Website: macys
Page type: delivery-shipping
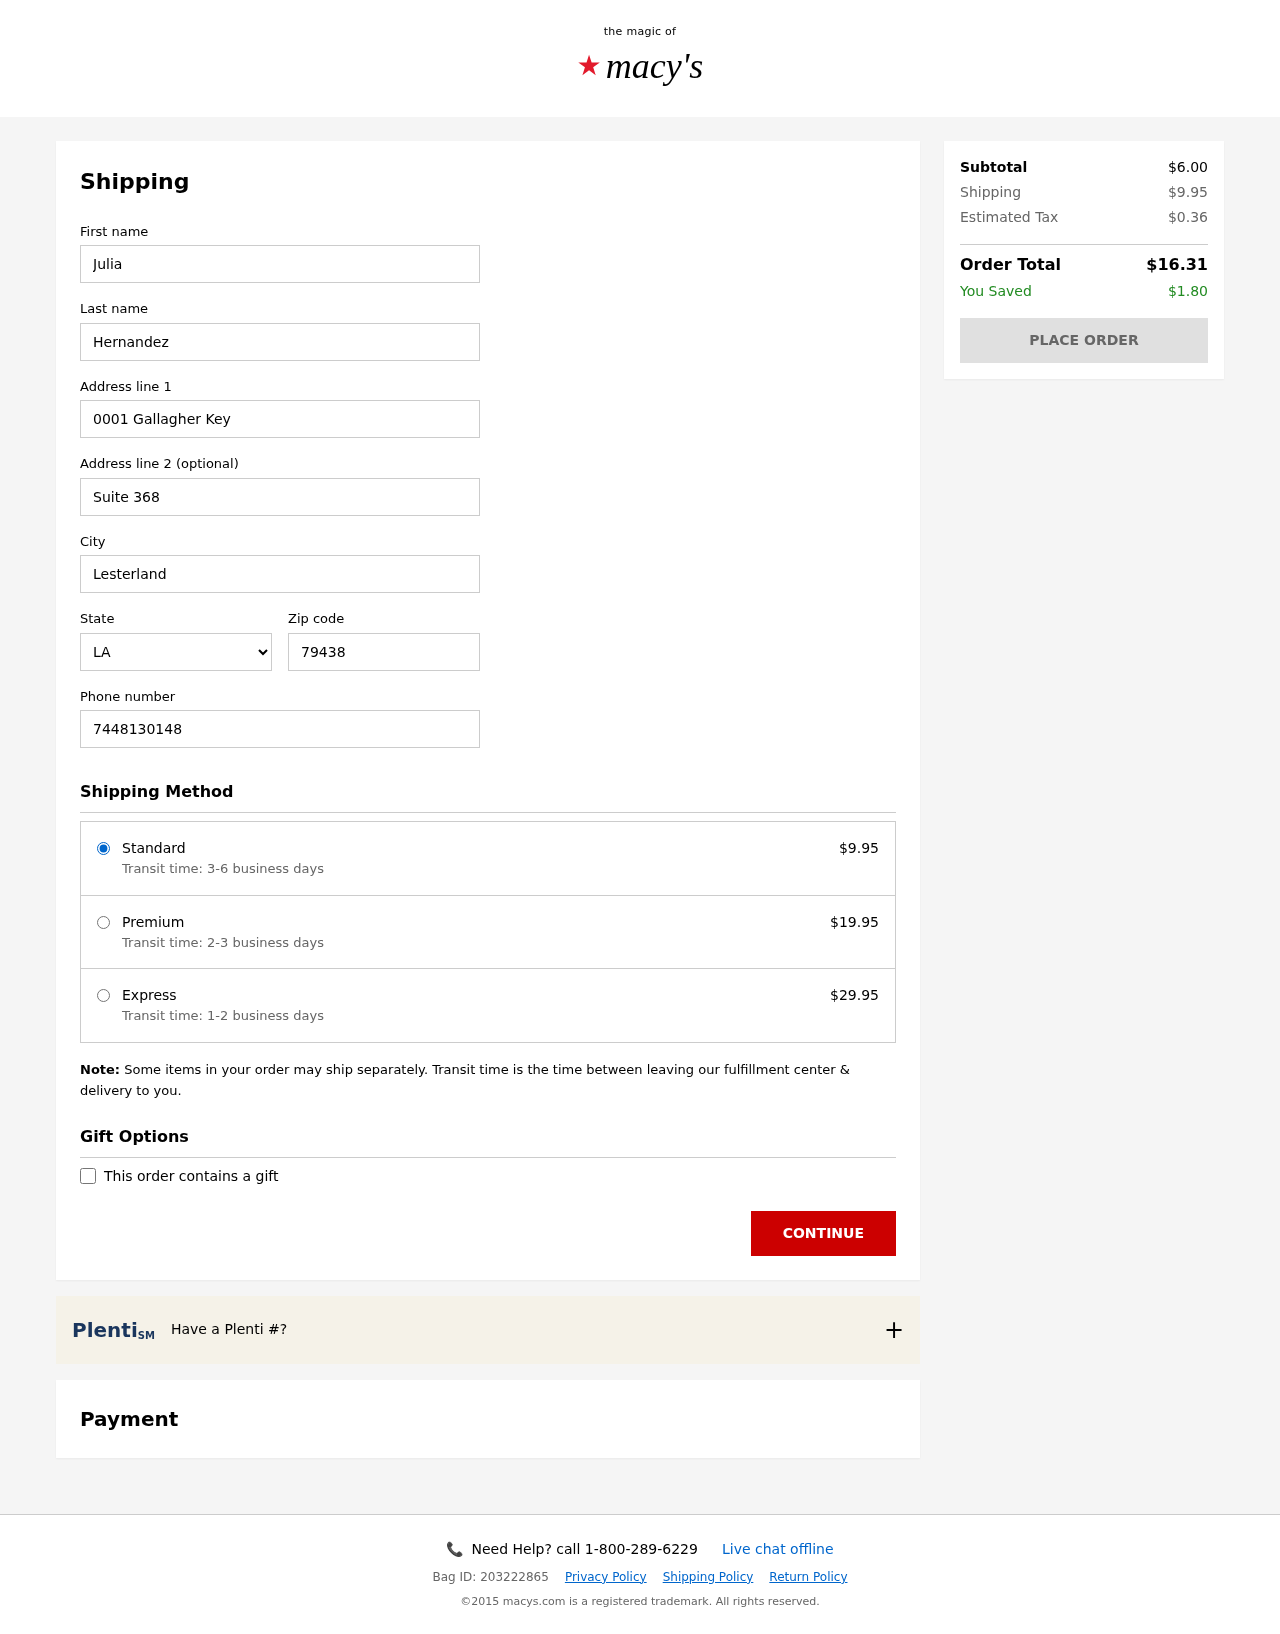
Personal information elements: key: PII_CITY
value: Lesterland
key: PII_FIRSTNAME
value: Julia
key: PII_LASTNAME
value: Hernandez
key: PII_PHONE
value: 7448130148
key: PII_POSTCODE
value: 79438
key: PII_STATE_ABBR
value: LA
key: PII_STREET
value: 0001 Gallagher Key
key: PII_STREET2
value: Suite 368
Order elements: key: ORDER_SHIPPING_COST
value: $9.95
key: ORDER_SHIPPING_PREMIUM
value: $19.95
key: ORDER_SHIPPING_EXPRESS
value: $29.95
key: ORDER_SUBTOTAL
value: $6.00
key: ORDER_TAX
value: $0.36
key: ORDER_TOTAL
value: $16.31
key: ORDER_SAVINGS
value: $1.80